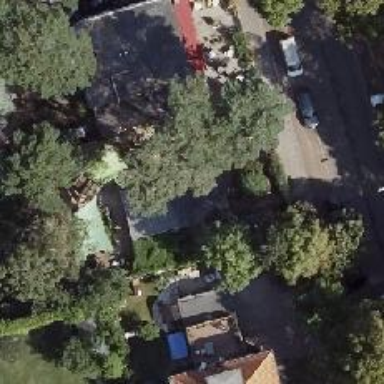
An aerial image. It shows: Kindergarten.